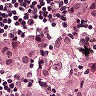
Metastatic tissue present: yes